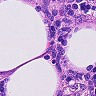
Metastatic tissue present: no